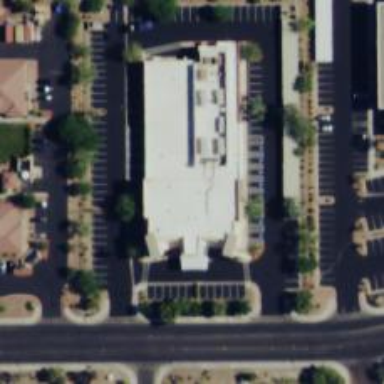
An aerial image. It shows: Healthcare clinic is depicted in the image.